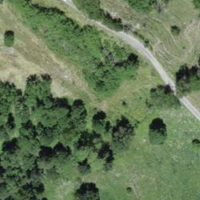
EUNIS habitat code: 23
Species observed at this site:
Pieris napi